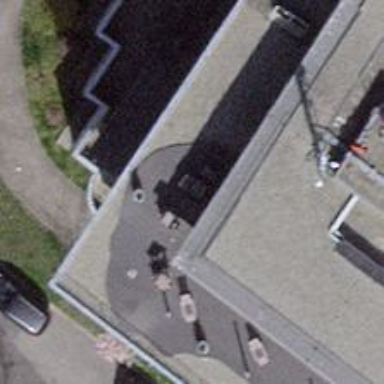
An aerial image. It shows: Police facility.